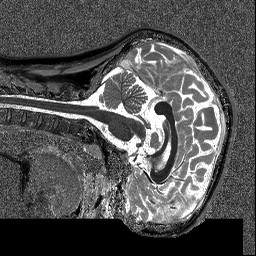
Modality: T1map
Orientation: sagittal
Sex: female